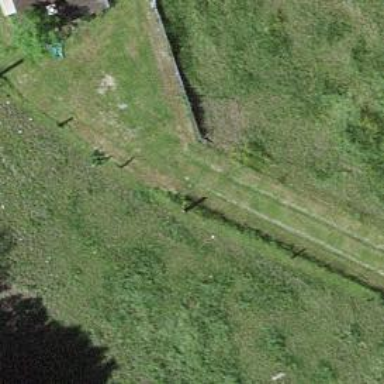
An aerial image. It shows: Fence.